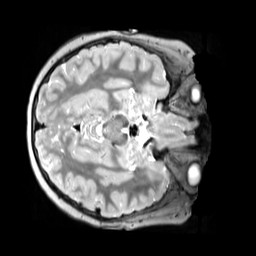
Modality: T2w
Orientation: axial
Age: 10
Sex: male
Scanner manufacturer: siemens
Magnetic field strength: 3 T
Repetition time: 3.2 s
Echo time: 0.408 s